Question: I have a gradient overlaying a solid color (red) specified as a pattern:
'''
<svg width="480" height="480">
<defs>
<pattern width="1" height="1" x="0" y="0" id="pattern">
<rect width="240" height="240" x="0" y="0" fill="rgba(255,0,0,1)"/>
<rect width="240" height="240" x="0" y="0" fill="url(#gradient)"/>
</pattern>
<linearGradient id="gradient" x1="0" y1="1" x2="0" y2="0">
<stop offset="0%" stop-color="rgb(0,0,0)" stop-opacity="1"/>
<stop offset="100%" stop-color="rgb(0,0,0)" stop-opacity="0"/>
</linearGradient>
</defs>
<path
transform="matrix(1,0,0,1,200,200)"
d="M0 0M 120 0 A 120 120 0 0 0 -120 0 A 120 120 0 0 0 120 0"
fill="url(#pattern)"
/>
</svg>
'''
Left: Firefox. Right: Chrome

Does anyone know how to make this work in Firefox?
See it live: <URL>
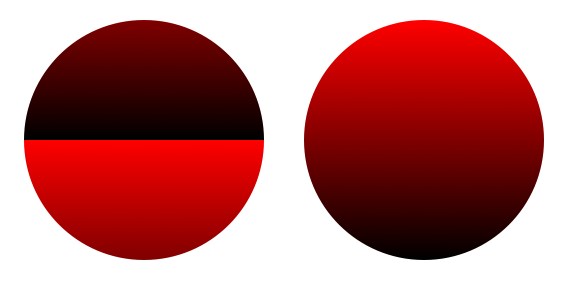
Answer: I was able to get it working by using the object bounding box as coordinate system for the pattern content.
'''
<pattern width="1" height="1" x="0" y="0" id="pattern" patternContentUnits="objectBoundingBox">
<rect width="1" height="1" x="0" y="0" fill="rgba(255,0,0,1)"/>
<rect width="1" height="1" x="0" y="0" fill="url(#gradient)"/>
</pattern>
'''
See it here:
<URL>
I'll try to investigate further. Looks like a good candidate for a bug report.